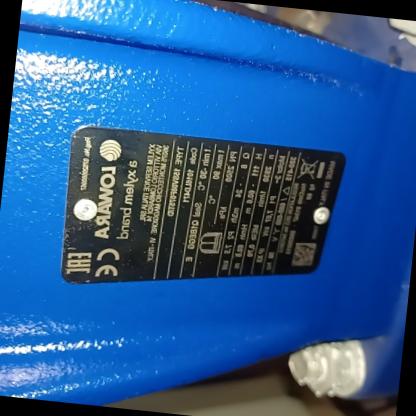
Klasa: tabliczka-znamionowa